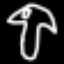
Label: mushroom